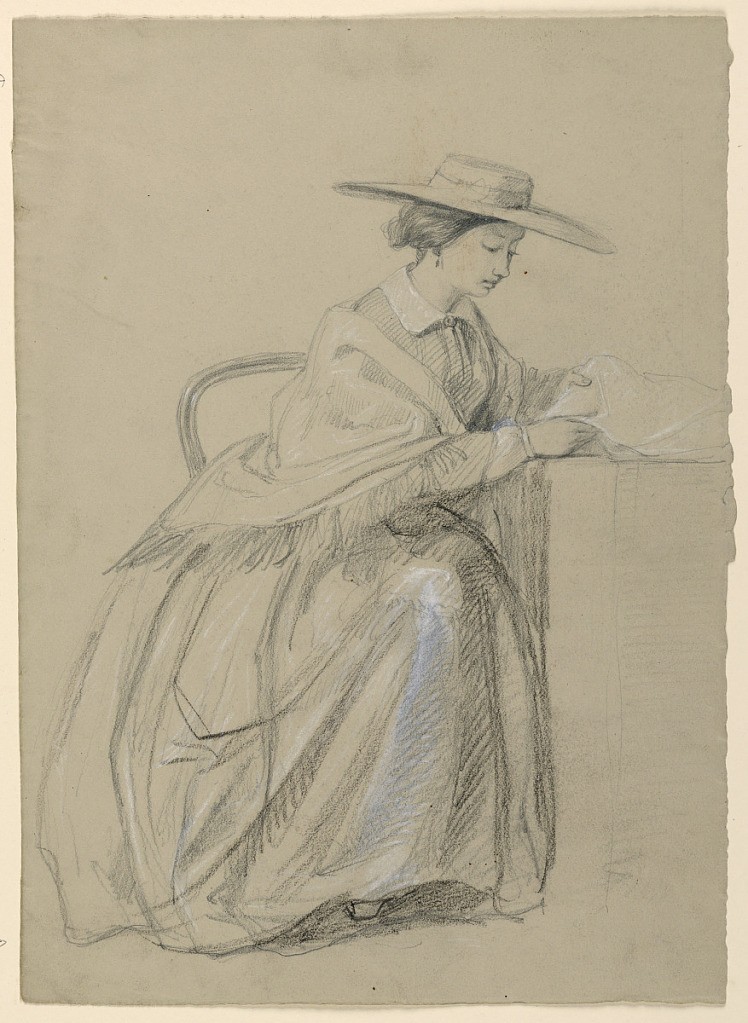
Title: Mrs. Sheppard Gandy Seated
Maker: Daniel Huntington, American, 1816–1906
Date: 1859
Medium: Graphite, black crayon, white chalk on grey wove paper
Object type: Drawing
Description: Woman seated in a chair facing frontally.  She is turned toward a table, at right, and examining a piece of cloth in her hands.  Full-length figure. She wears a wide-brimmed hat and a shawl. Verso: Drapery study, with drapery falling mainly to the left.